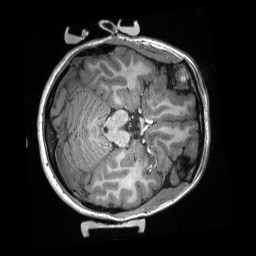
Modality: T1w
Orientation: axial
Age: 18
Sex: female
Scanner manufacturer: siemens
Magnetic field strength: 3 T
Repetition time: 2.3 s
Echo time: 0.00308 s